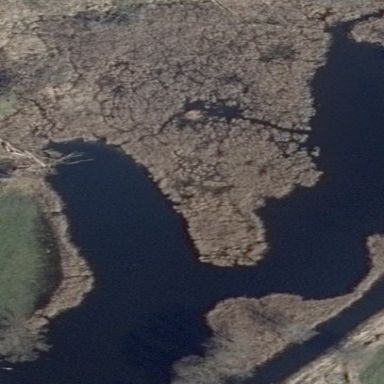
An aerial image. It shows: Swamp in wetland area.